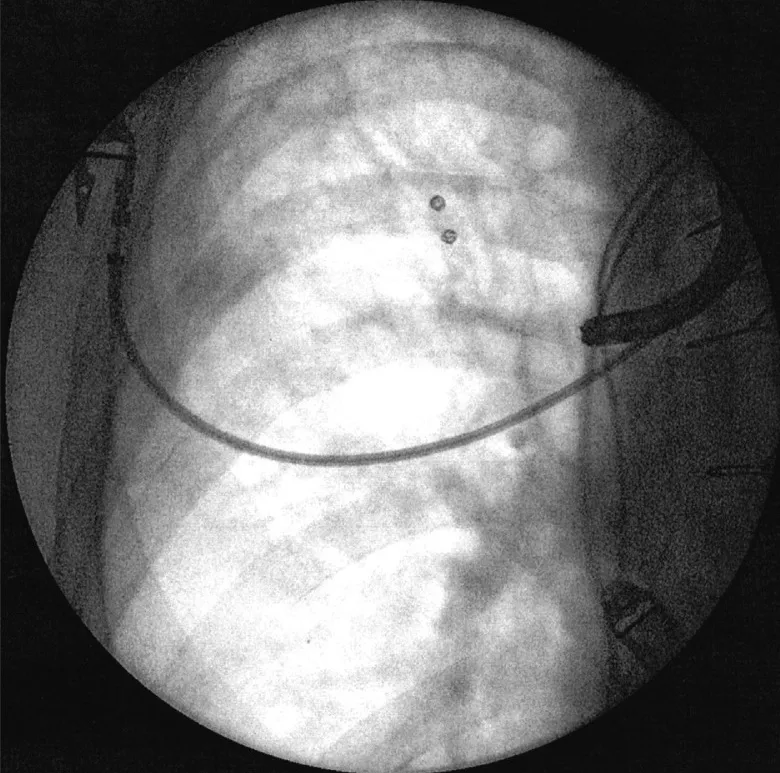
Fluoroscopic image of the patient in Case 3 demonstrating placement of two embolization coils in right upper lobe.
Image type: radiology (x_ray)